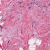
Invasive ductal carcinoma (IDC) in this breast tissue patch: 0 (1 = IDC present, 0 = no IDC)